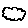
Label: cloud